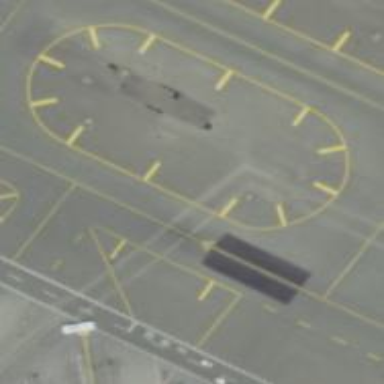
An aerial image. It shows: View of taxiway at the airport.